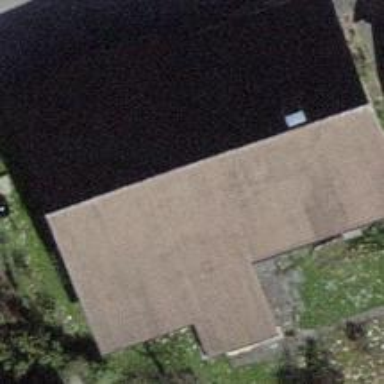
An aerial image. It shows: Building with tiled roof.